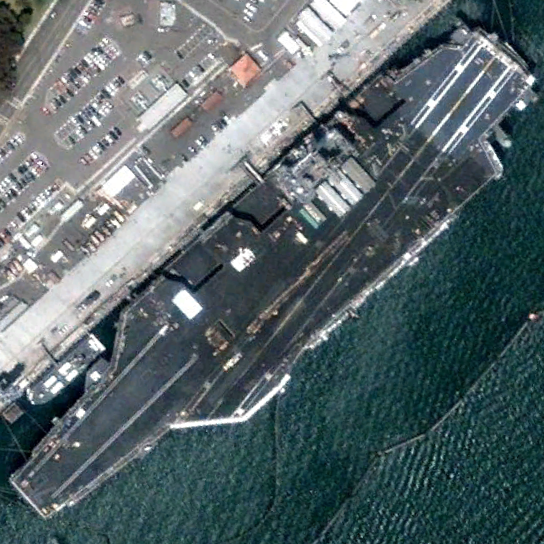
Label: Nimitz-class_aircraft_carrier